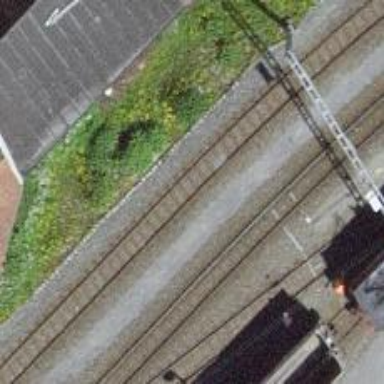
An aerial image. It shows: Narrow-gauge railway track with electrified contact line. The railway has one track.